Field crop: maize
Growth stage: 1
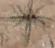
Species: salsola